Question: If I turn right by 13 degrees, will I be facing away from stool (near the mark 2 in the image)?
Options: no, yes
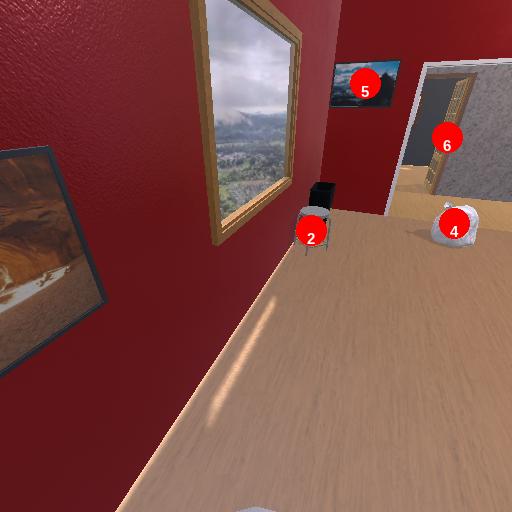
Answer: no